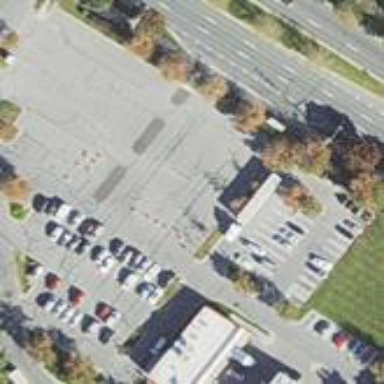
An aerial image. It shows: Parking area with park and ride facilities.